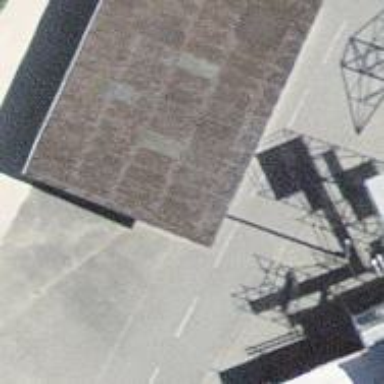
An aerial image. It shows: View of roof of building.